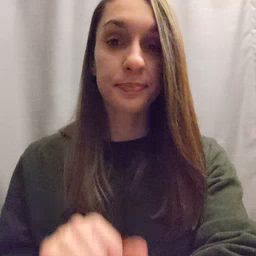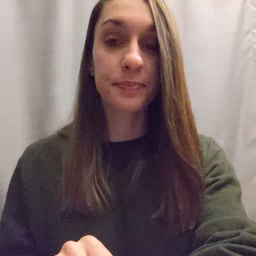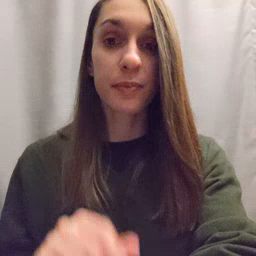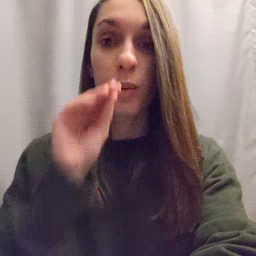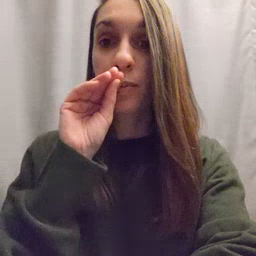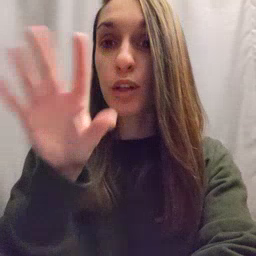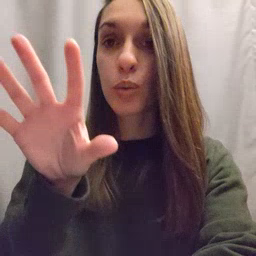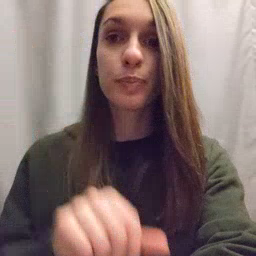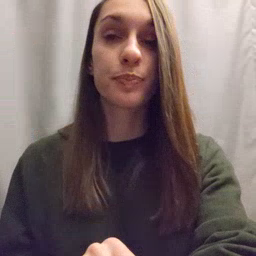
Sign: blow